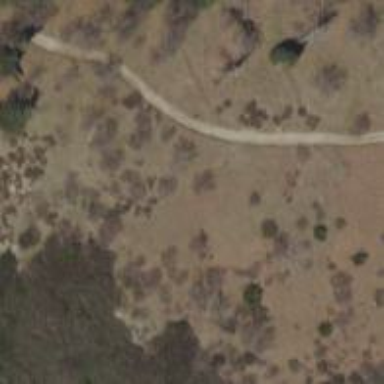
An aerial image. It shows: Path.